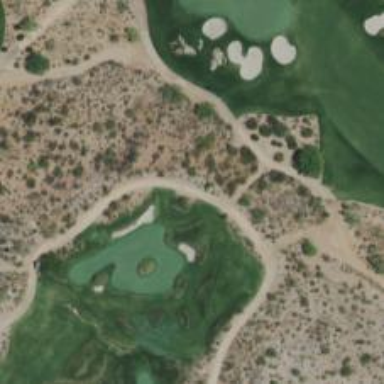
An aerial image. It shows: Path designated for golf carts.